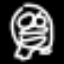
Label: frog